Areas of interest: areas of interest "Hangzhou Zhongshan Xizi Lake Hotel"
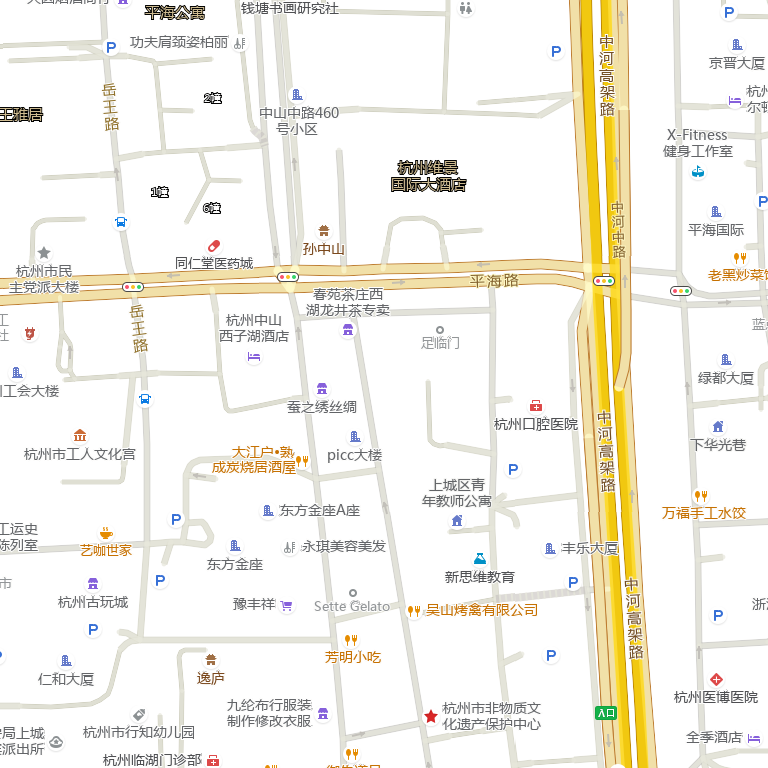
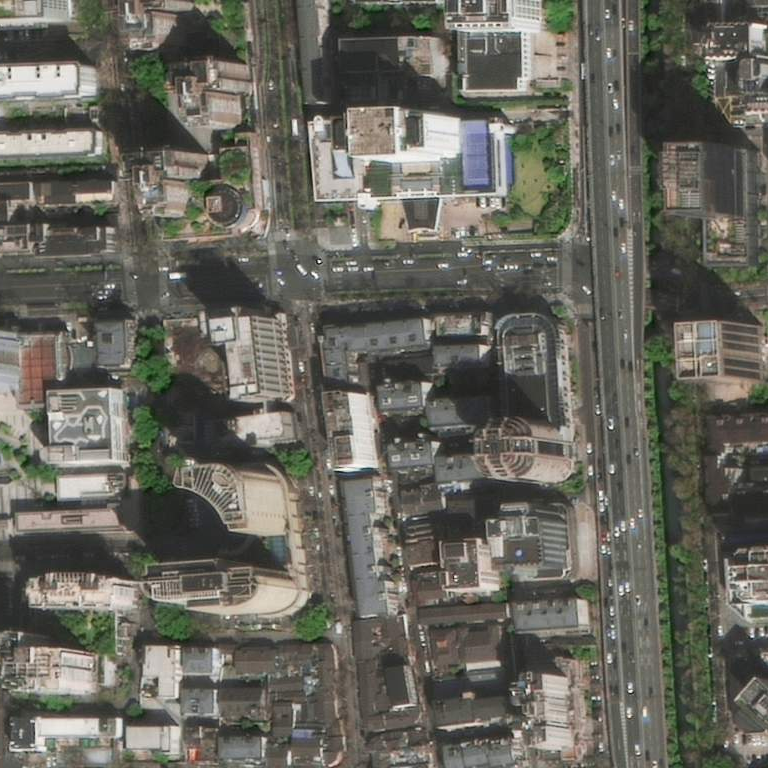